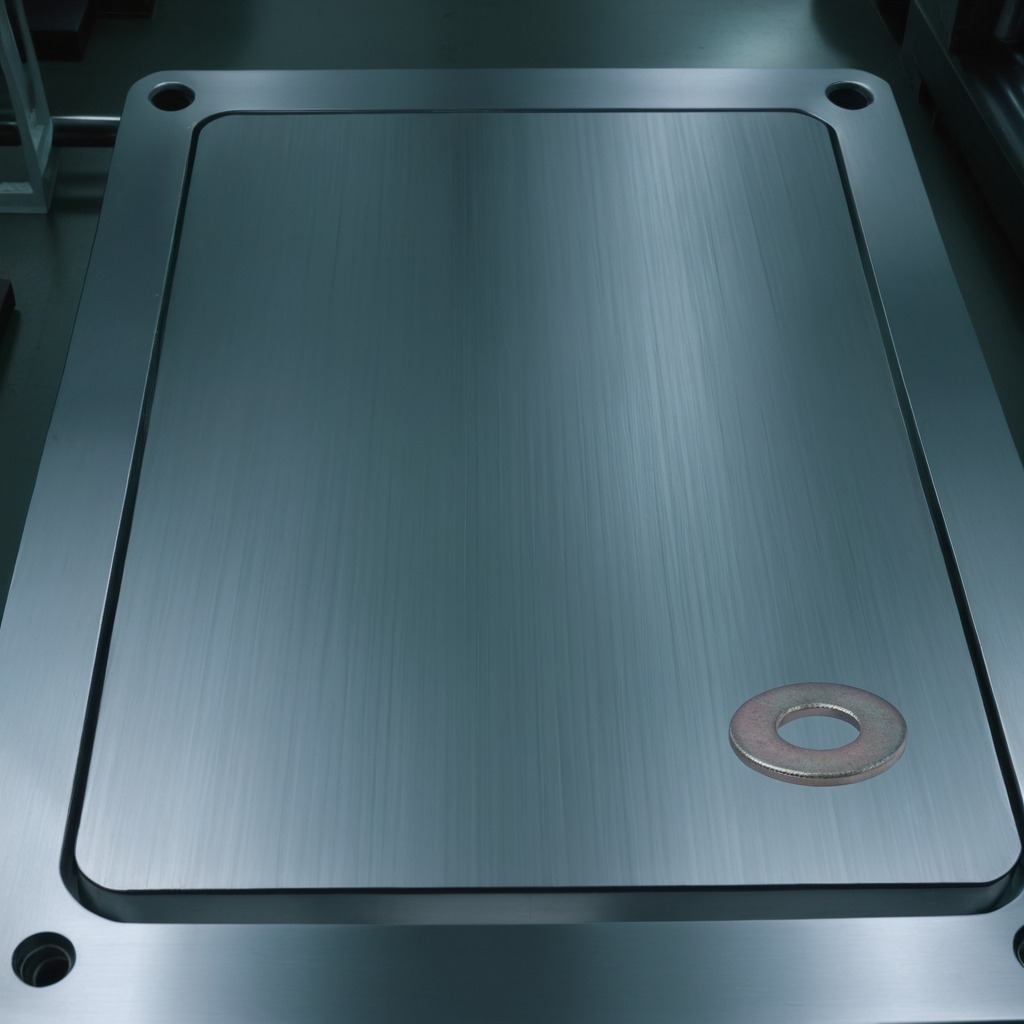
A flat metal washer is lying on the metal table.